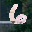
Label: 6